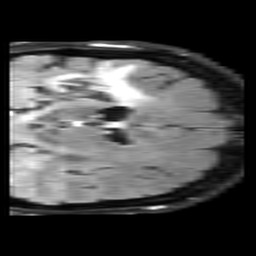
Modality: FLAIR
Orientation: coronal
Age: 47
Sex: female
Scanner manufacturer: siemens
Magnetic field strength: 3 T
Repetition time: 9 s
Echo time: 0.099 s